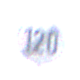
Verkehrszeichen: EndeGeschwindigkeit120
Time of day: MorningAfternoon
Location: Outdoor (Nature)
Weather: Clear
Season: NotSpecified
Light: Natural